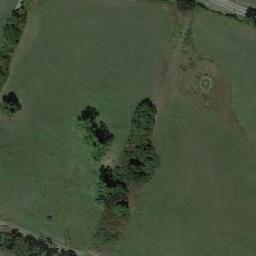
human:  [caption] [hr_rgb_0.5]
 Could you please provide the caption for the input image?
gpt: This meadow has dense grasses and some trees .

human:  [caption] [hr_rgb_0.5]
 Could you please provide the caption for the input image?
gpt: There are many green trees on the green grass .

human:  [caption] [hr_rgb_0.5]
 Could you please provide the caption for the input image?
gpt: Some trees are on the meadow .

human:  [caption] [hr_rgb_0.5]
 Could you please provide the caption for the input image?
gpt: There are several yellow lines on the grass .

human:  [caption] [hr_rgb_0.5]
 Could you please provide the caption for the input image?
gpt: There are some green trees on the green smooth meadow .